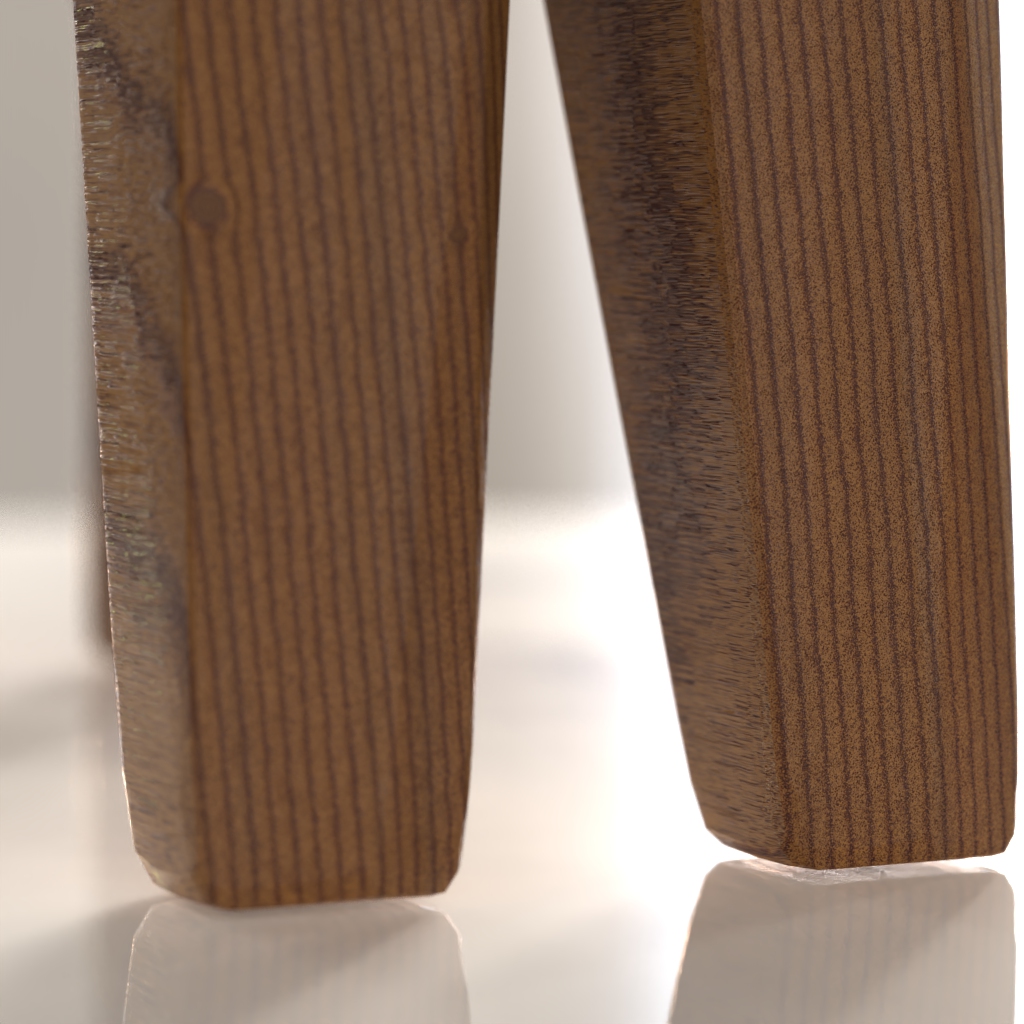
A high quality rendering of a dalahest_oak dalecarlian horse figurine made of varnished dark oak standing on a white marble sidetable in an a photo studio hall in london with natural soft warm daylight from windows,extreme close-up from rear hind leg, macro, 150 mm, f 16, bokeh